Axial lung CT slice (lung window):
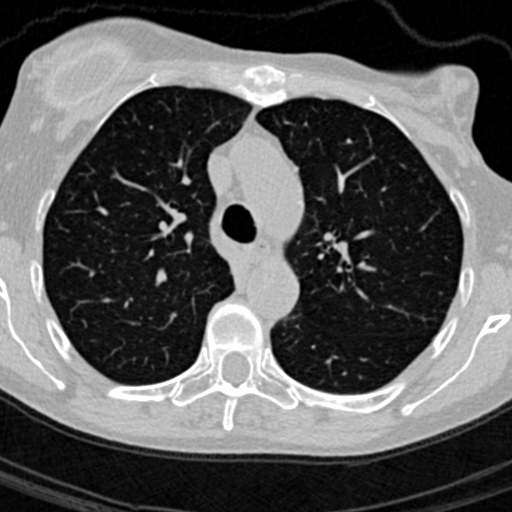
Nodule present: no